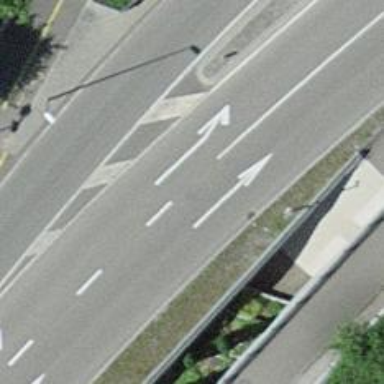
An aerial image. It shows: Tunnel for cyclists to travel through.